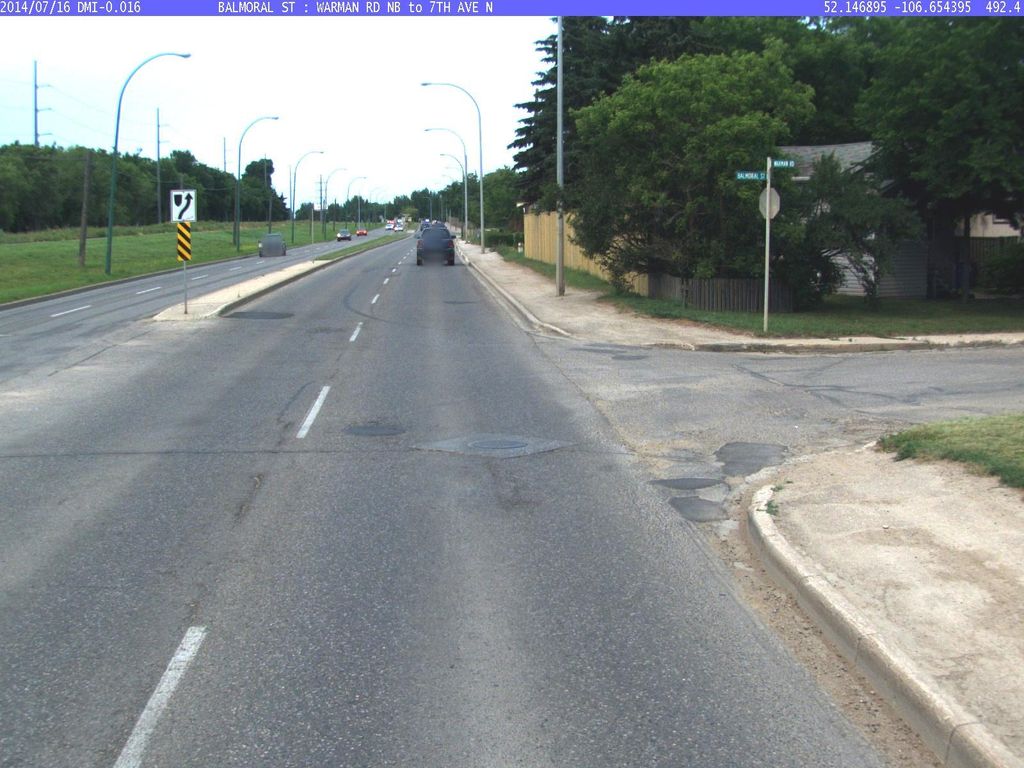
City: saskatoon